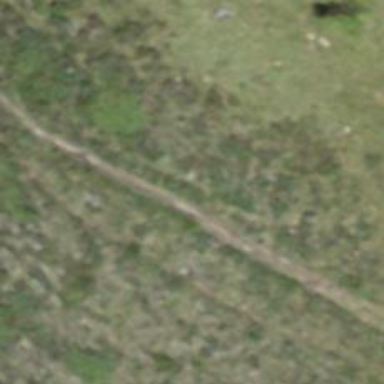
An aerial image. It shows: Ground path.